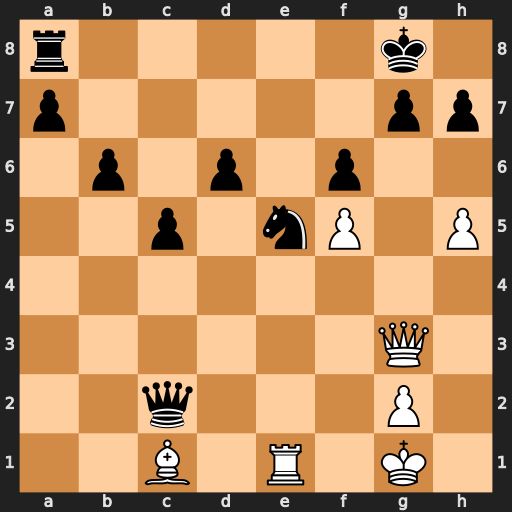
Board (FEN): r5k1/p5pp/1p1p1p2/2p1nP1P/8/6Q1/2q3P1/2B1R1K1
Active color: w
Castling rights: -
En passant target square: -
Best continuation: Bh6 g5 hxg6 Qxf5 gxh7+